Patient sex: M
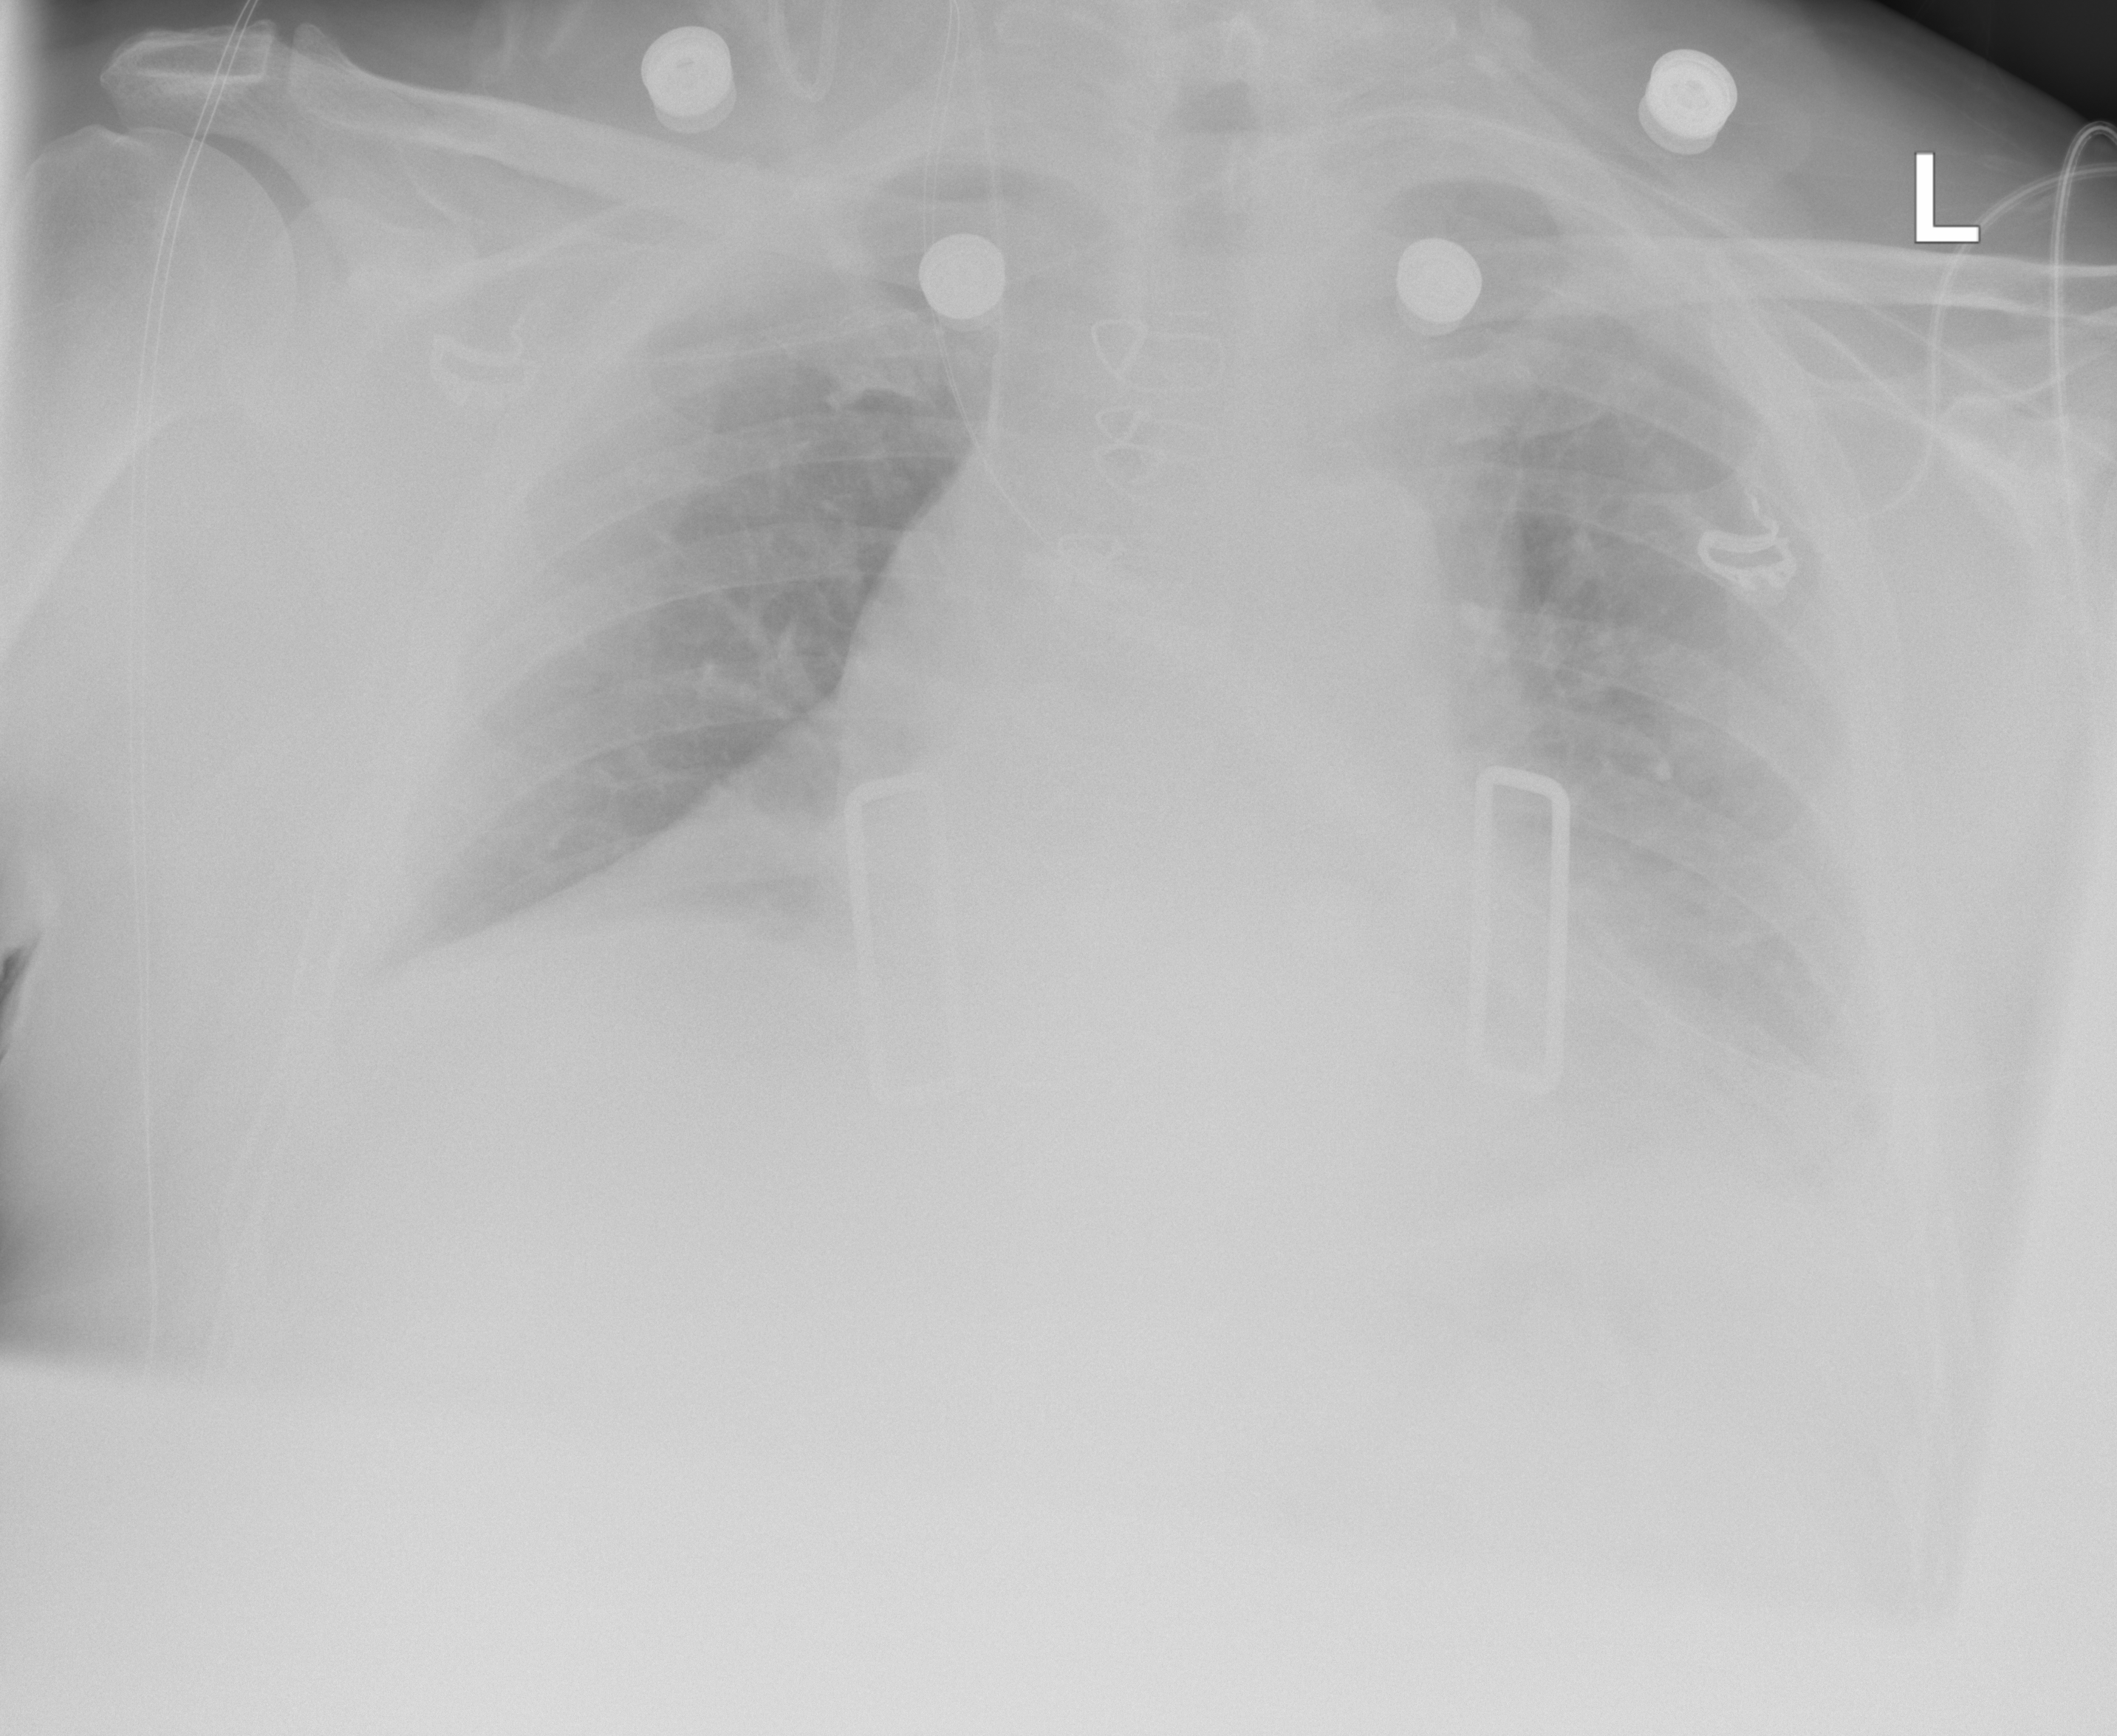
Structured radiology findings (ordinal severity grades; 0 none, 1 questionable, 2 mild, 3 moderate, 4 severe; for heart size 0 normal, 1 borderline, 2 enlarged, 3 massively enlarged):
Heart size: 2
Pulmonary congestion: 0
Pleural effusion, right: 2
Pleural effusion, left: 2
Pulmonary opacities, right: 0
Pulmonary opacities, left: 0
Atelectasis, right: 0
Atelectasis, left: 2